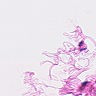
Metastatic tissue present: no